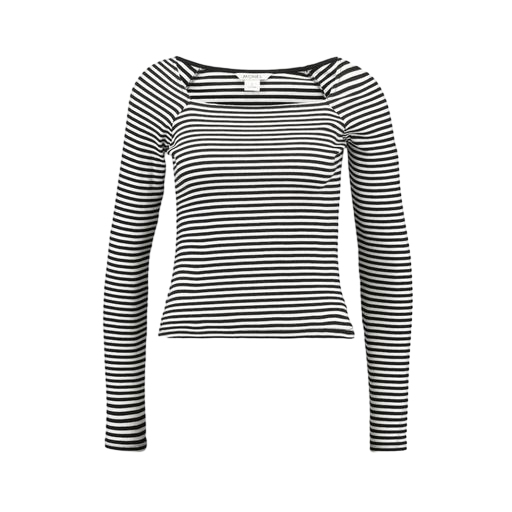
black striped cold-shoulder top only macy, black striped long-sleeve t-shirt, white long-sleeved striped top, white background